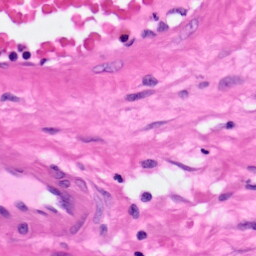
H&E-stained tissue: Pancreatic